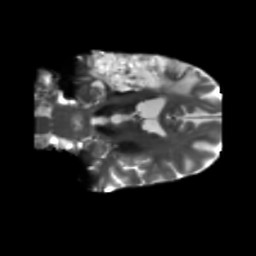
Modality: T2w
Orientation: coronal
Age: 56
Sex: male
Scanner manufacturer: siemens
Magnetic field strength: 3 T
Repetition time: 5.25 s
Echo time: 0.08 s